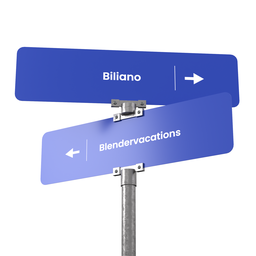
Label: architecture